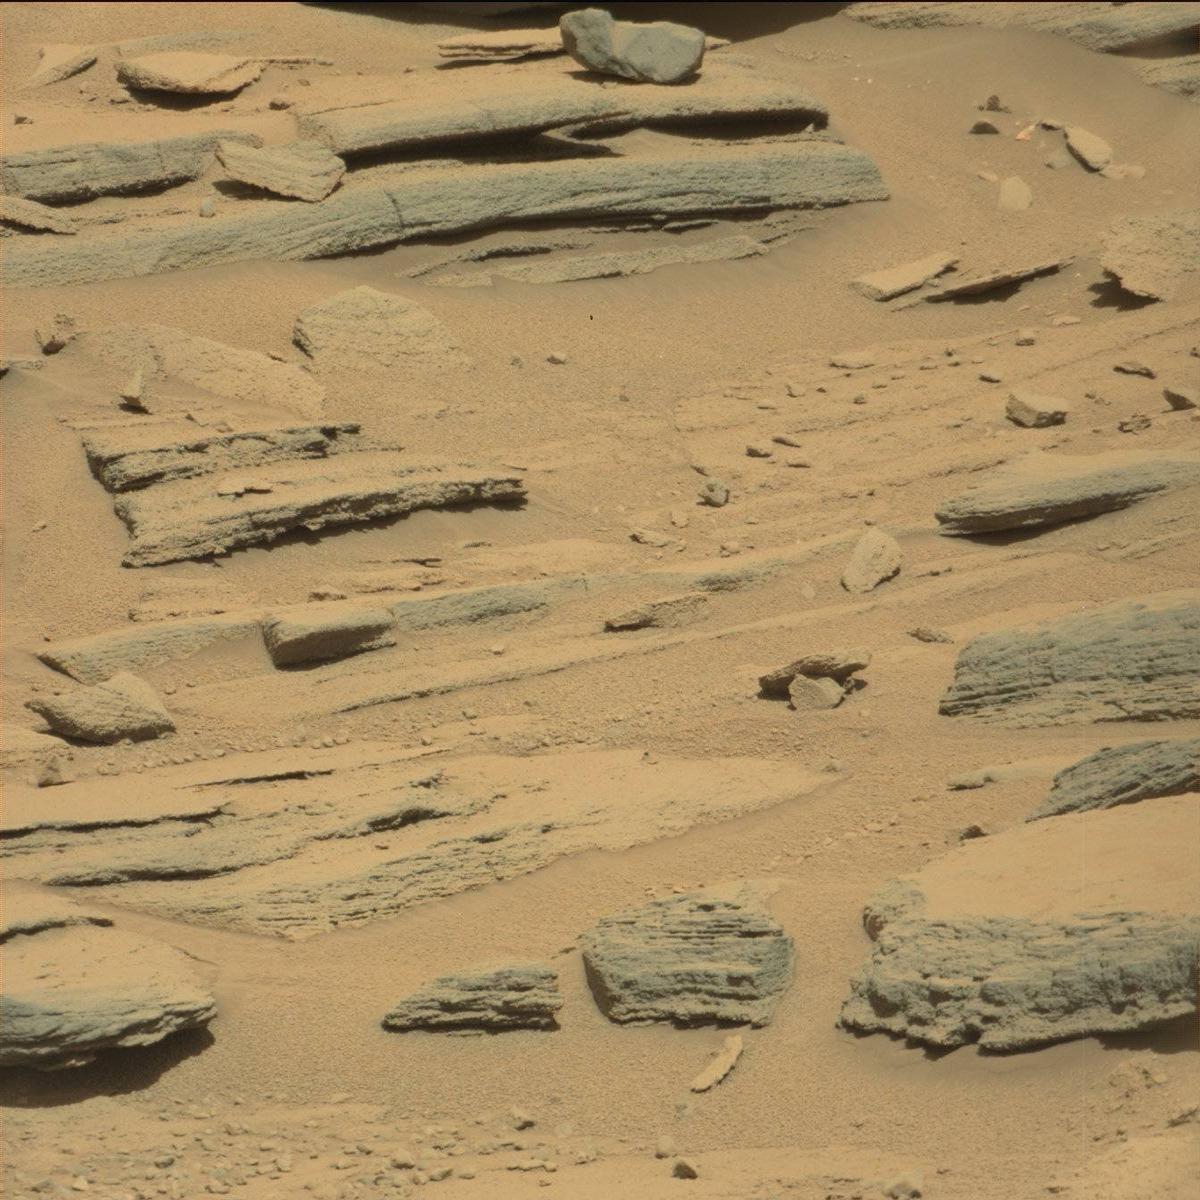
Terrain classes present: Bedrock, Rock, Sand / Soil